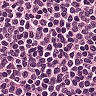
Metastatic tissue present: no